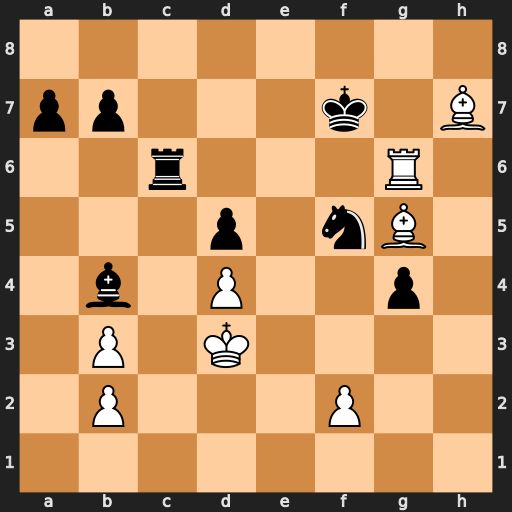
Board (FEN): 8/pp3k1B/2r3R1/3p1nB1/1b1P2p1/1P1K4/1P3P2/8
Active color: w
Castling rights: -
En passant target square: -
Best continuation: Rxc6 bxc6 Bxf5